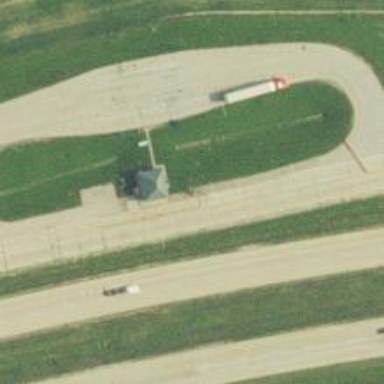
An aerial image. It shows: Weighbridge facility.